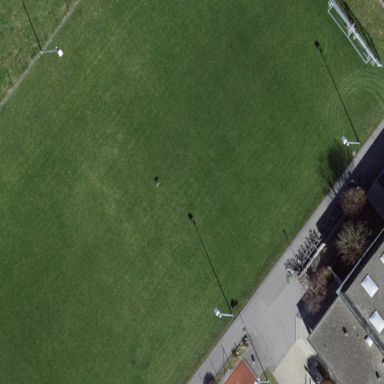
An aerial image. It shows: Soccer pitch for leisureland activities.